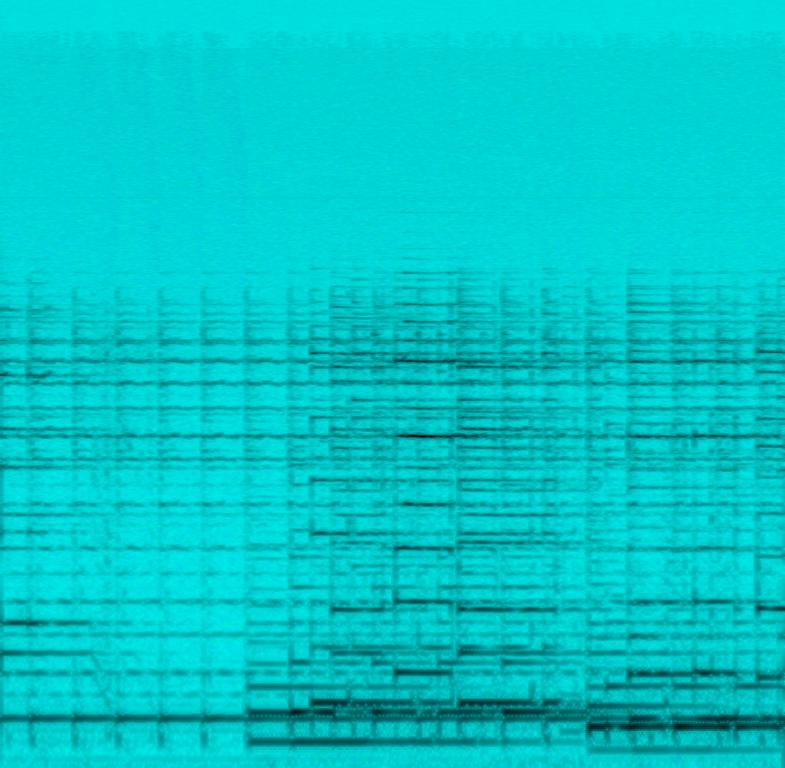
This is an instrumental rock music jam. The only instrument is a clean-sounding electric guitar playing an arpeggio with an added echo effect. The atmosphere is calming. Although the recording quality is a bit low, this piece could be playing in the background of a rock bar after a decent mix is applied.